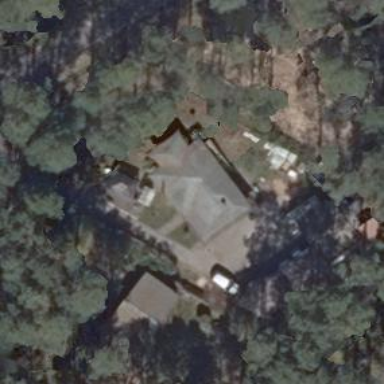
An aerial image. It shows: Building with hipped roof shape.